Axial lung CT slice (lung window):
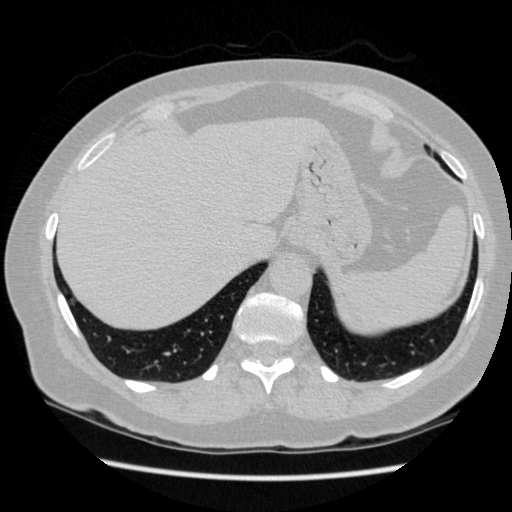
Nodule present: no